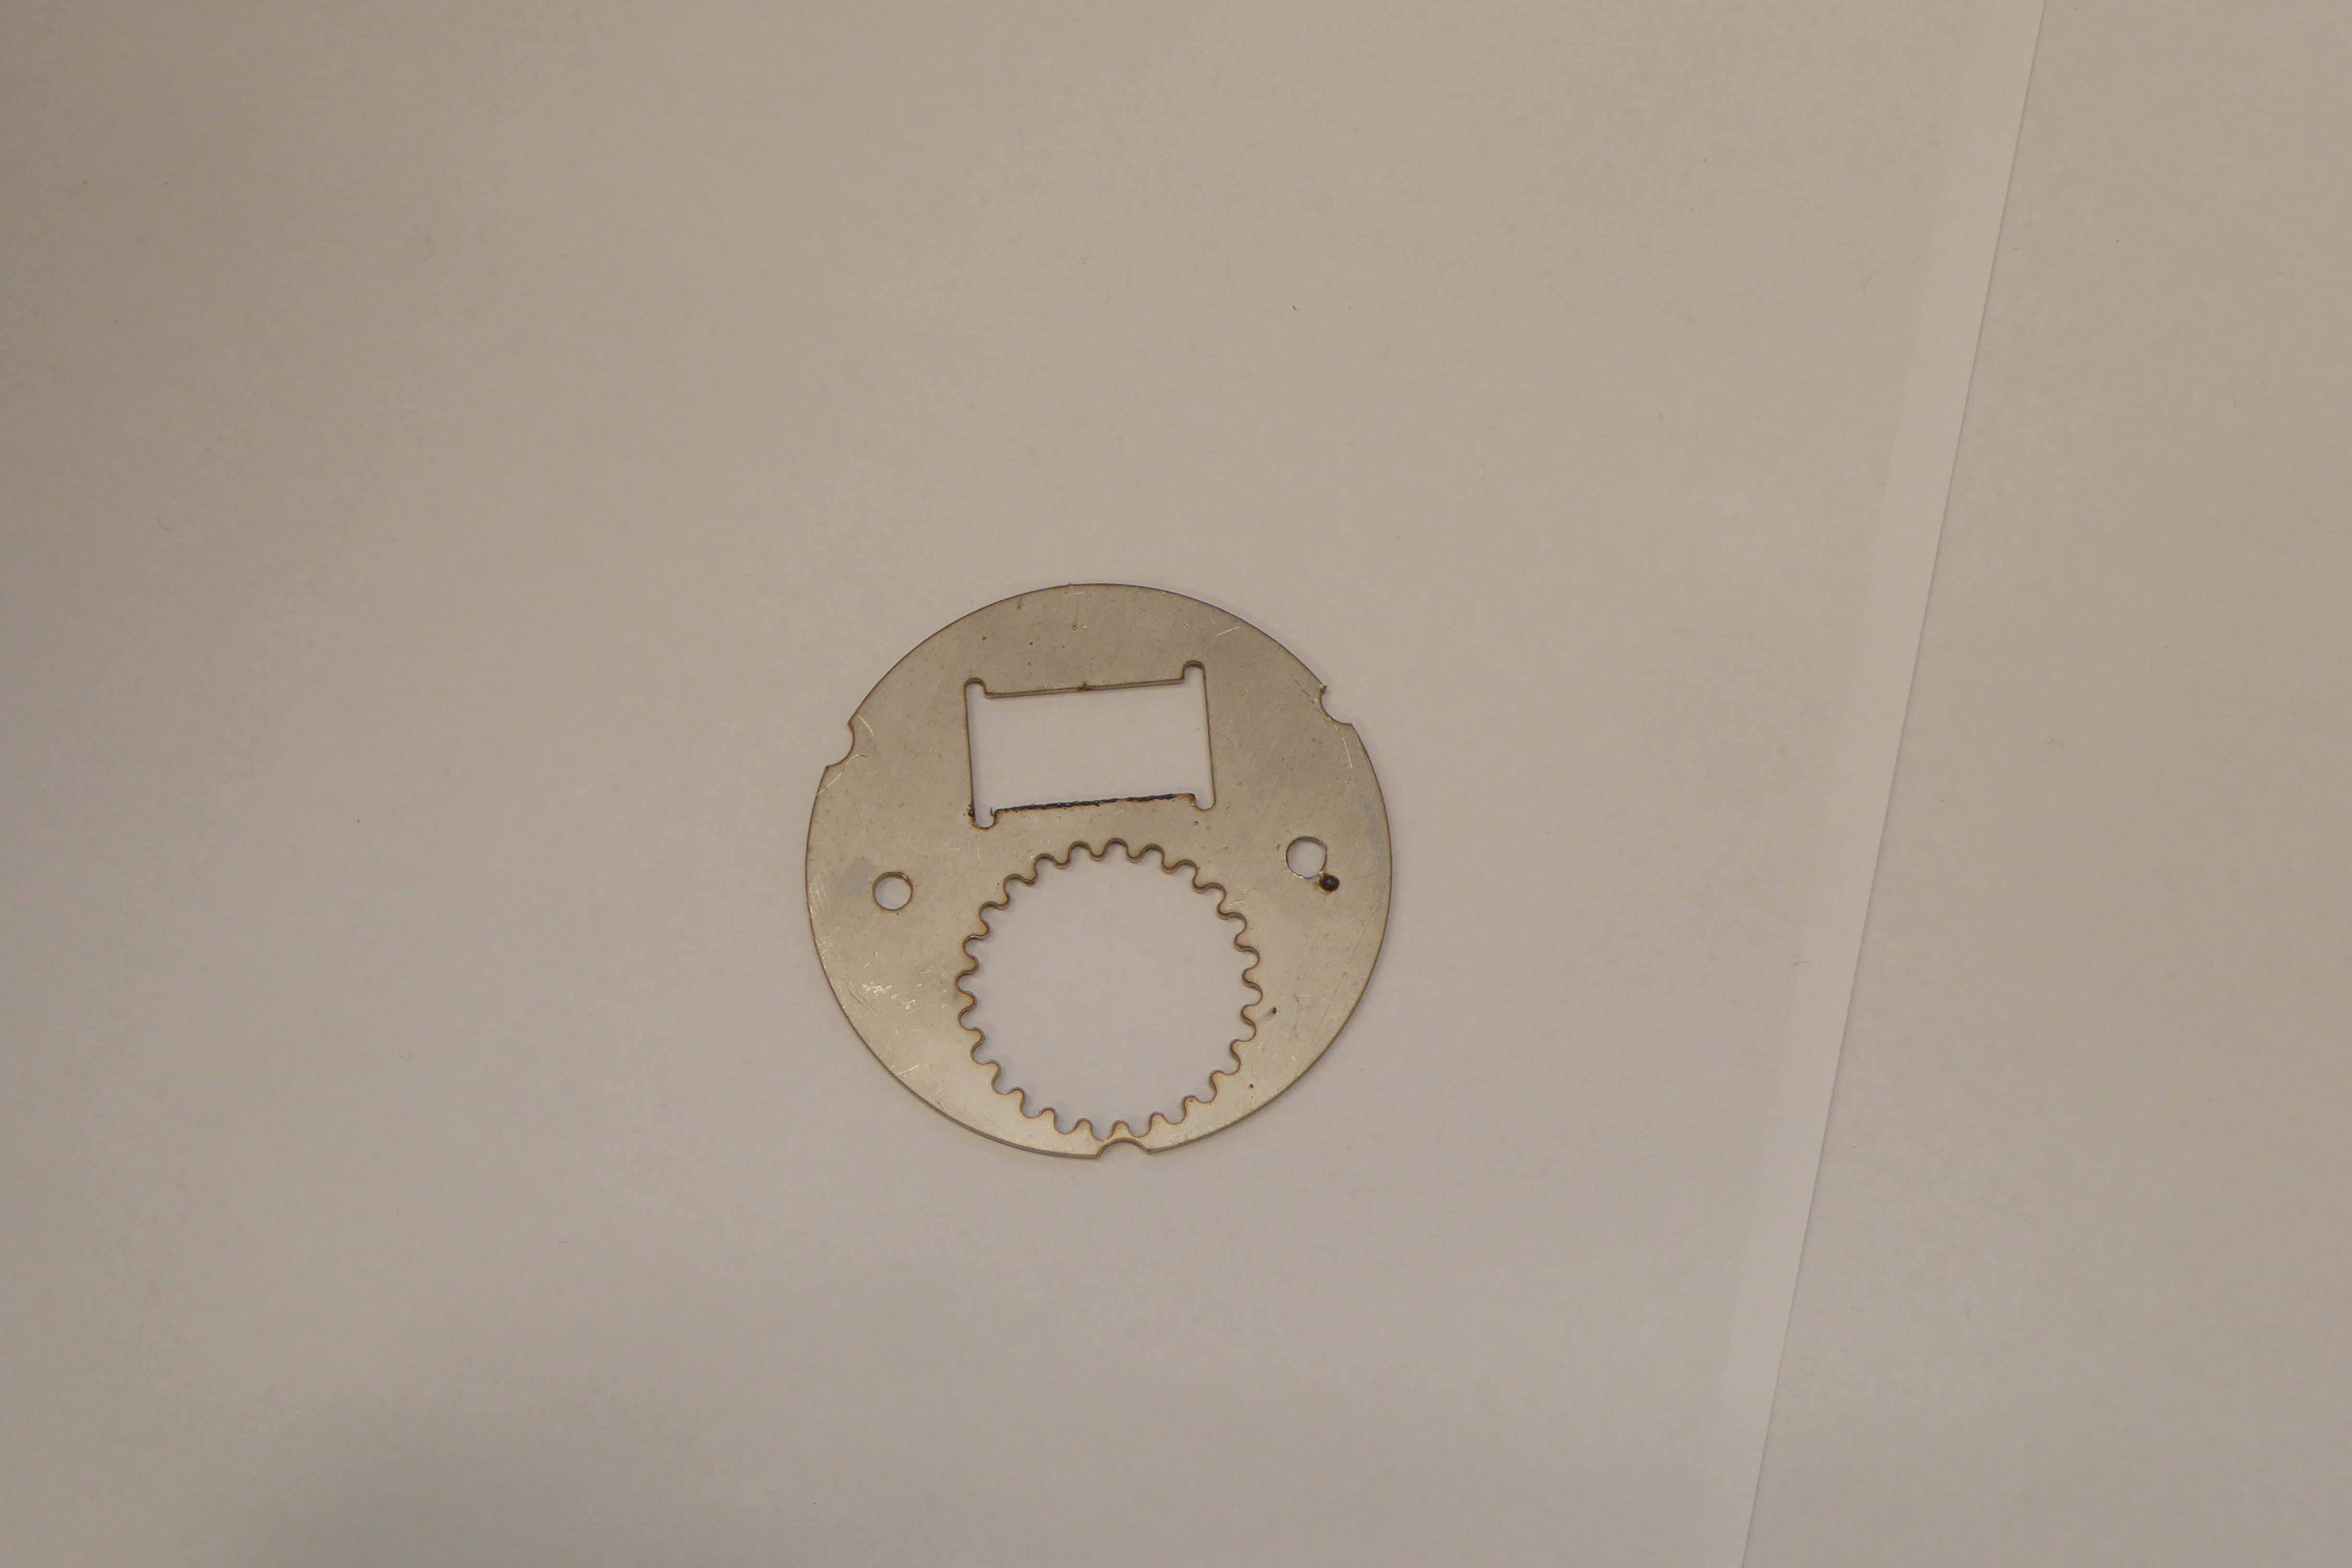
Label: Bottle Opener - Inlay